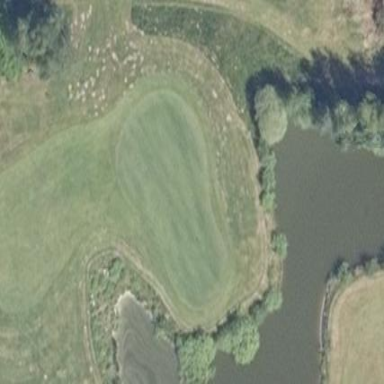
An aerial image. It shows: Golf green.